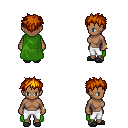
a pixel art fantasy rpg character, female body template, human, dark skin, green cape, white pants, dark blonde bedhead hairstyle, bracelets, gray slippers, four views (front, back, left, right), 2x2 character sprite sheet, small pixel art, hard edges, no anti-aliasing